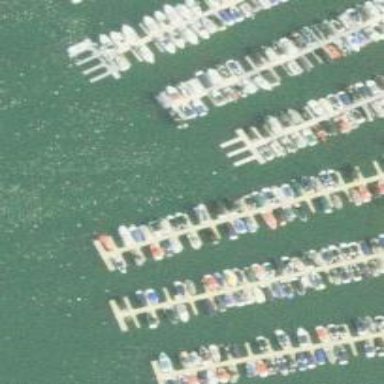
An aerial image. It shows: Man-made pier.